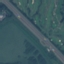
Land use / land cover class: Highway